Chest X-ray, AP view. Patient: 69 years old, sex M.
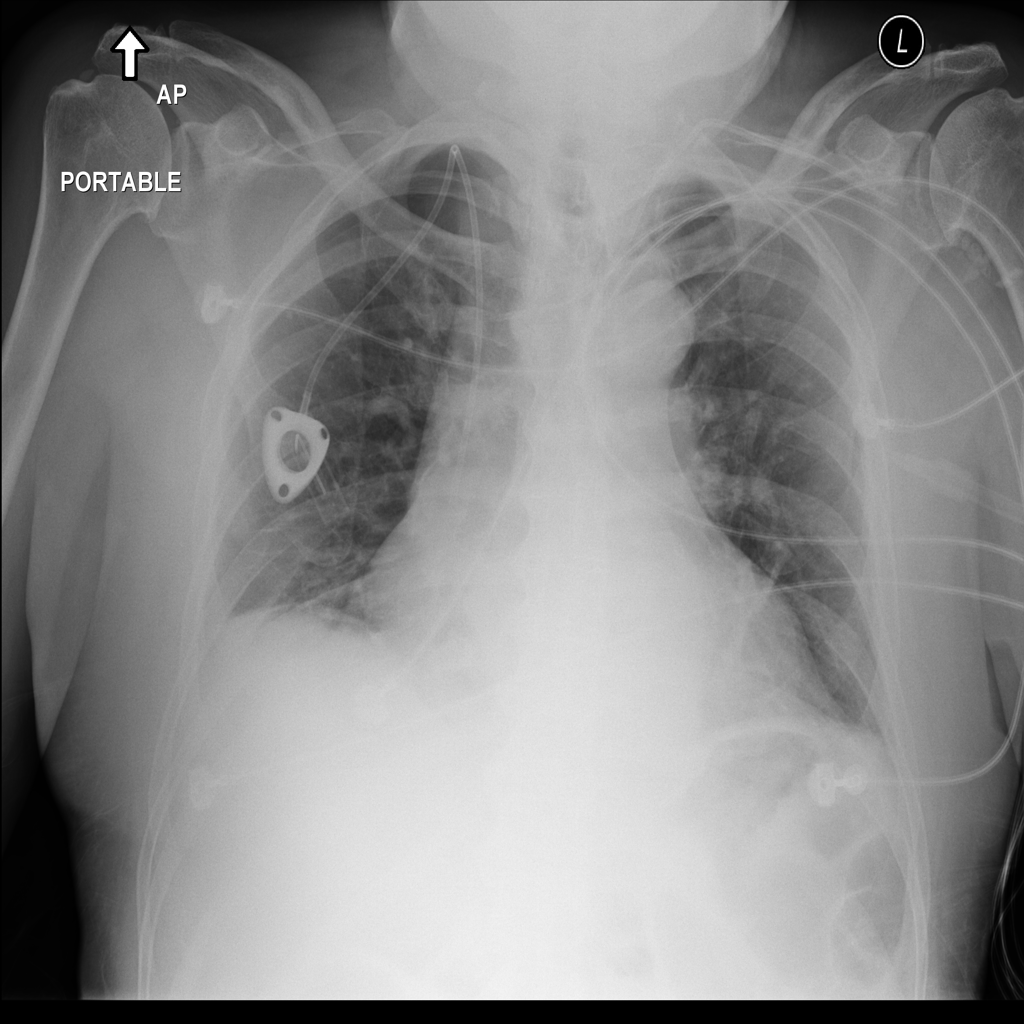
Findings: No Finding